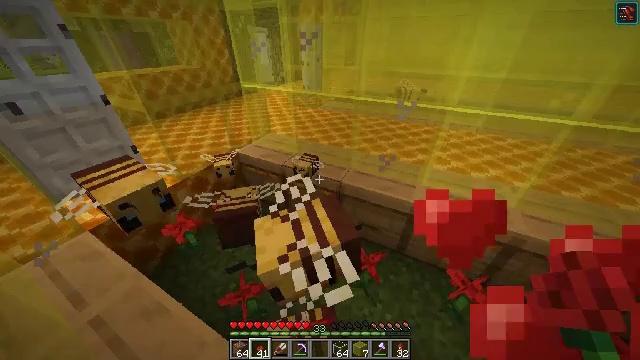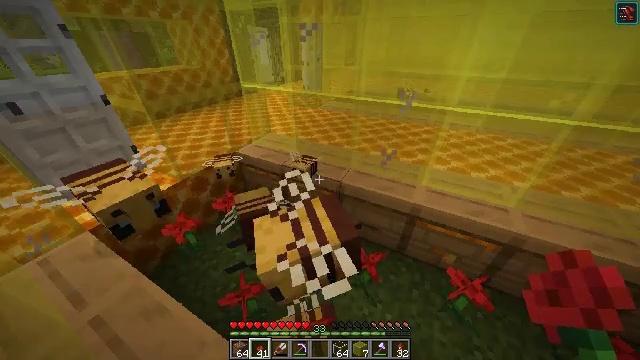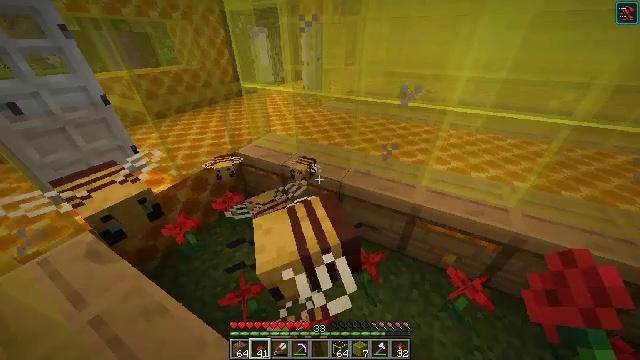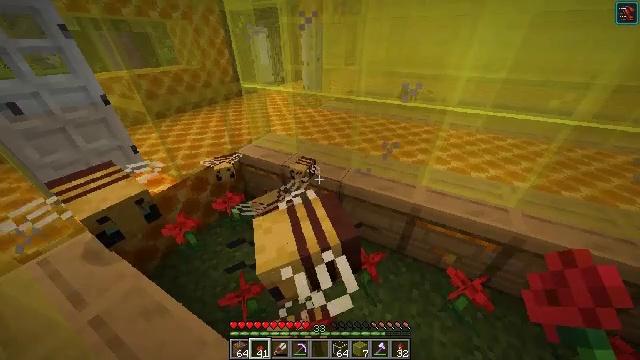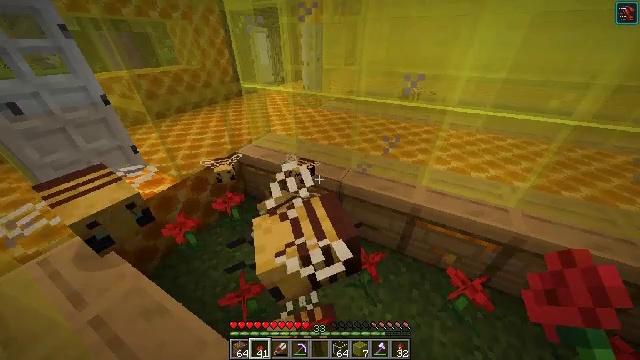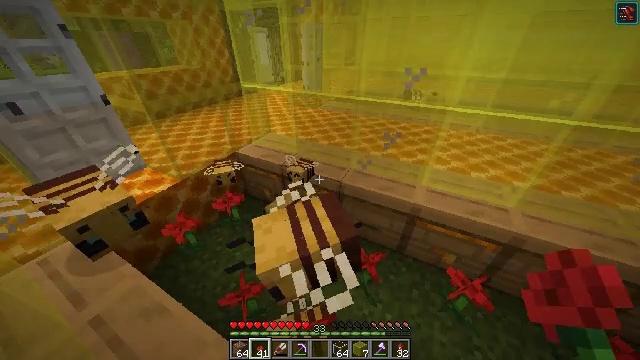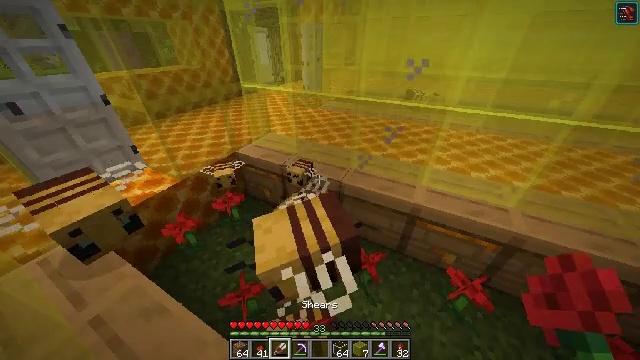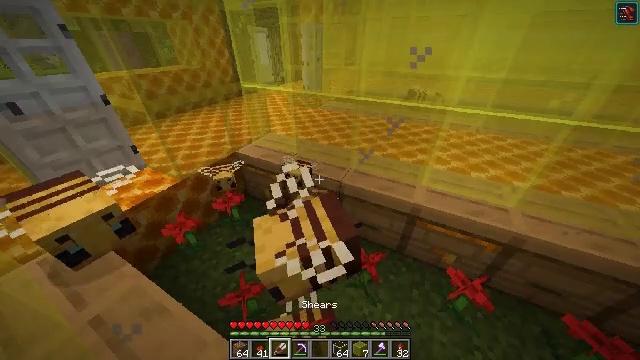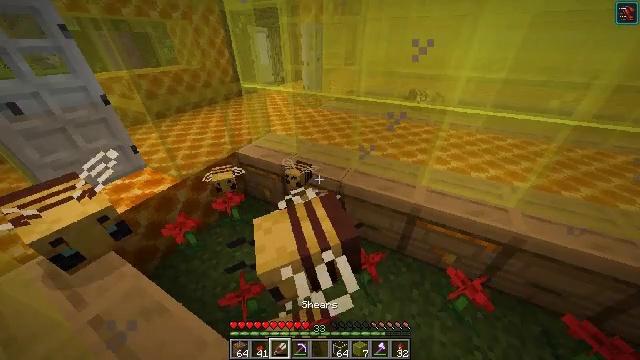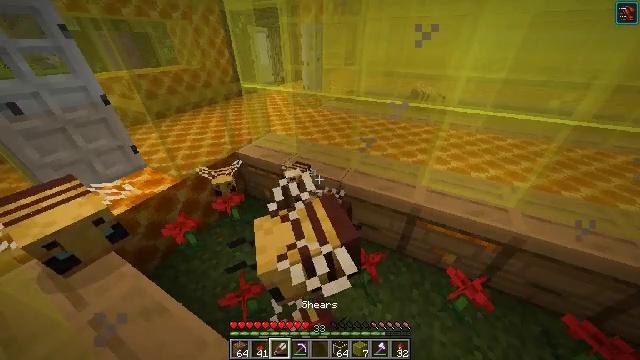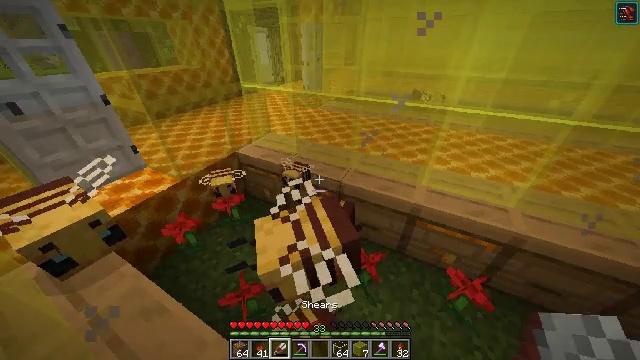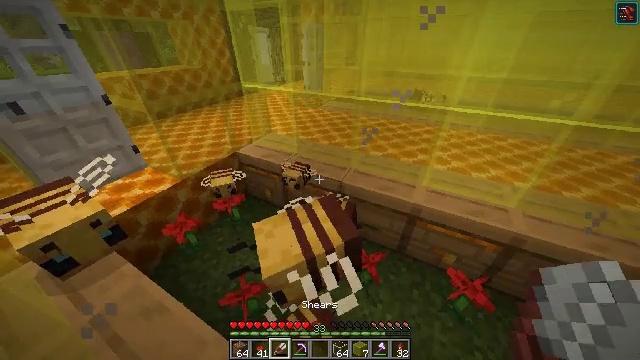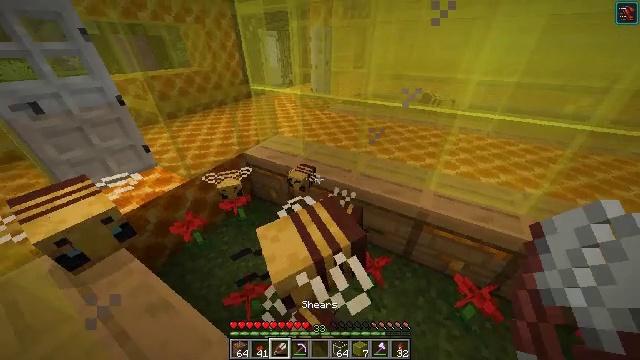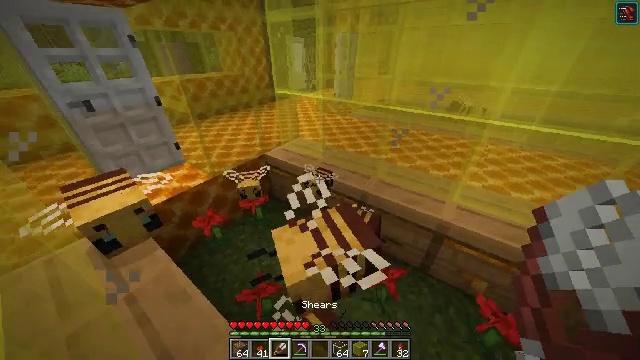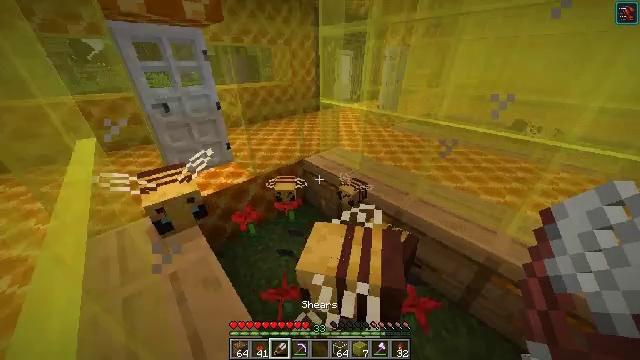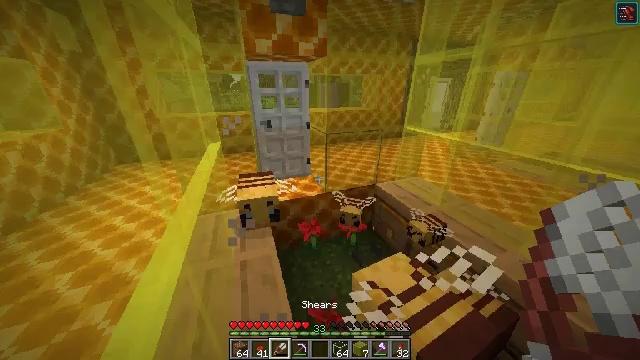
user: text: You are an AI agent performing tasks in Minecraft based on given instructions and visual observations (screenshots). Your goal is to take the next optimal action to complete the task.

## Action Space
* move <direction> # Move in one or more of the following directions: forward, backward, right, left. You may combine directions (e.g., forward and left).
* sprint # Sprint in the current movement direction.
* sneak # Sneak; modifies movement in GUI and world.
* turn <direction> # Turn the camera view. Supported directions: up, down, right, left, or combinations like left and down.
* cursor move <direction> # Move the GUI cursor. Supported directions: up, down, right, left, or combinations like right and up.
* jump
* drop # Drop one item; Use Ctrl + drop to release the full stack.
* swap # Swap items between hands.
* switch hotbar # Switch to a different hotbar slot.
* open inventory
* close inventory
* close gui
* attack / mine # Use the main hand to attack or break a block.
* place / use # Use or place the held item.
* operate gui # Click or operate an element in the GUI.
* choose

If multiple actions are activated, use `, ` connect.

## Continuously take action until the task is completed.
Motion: motion action
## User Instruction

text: Organize honeycombs in a 2x2 pattern to craft a honeycomb block.
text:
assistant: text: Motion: no_op
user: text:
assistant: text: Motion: no_op
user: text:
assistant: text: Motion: no_op
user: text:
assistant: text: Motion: no_op
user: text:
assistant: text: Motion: no_op
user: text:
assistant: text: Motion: no_op
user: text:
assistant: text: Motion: no_op
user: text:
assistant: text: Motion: no_op
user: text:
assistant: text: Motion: no_op
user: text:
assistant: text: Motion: no_op
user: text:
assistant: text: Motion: no_op
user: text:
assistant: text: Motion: turn left
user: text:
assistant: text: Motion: turn left and up
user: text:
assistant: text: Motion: turn left and up
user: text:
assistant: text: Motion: turn left and up
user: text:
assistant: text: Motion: turn left and up
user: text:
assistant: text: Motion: turn left and up
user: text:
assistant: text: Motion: no_op
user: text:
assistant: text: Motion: no_op
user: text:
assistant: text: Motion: move forward and move left
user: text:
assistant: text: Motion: move forward and move left
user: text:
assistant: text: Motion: move forward and move left
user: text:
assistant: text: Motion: move forward and move left
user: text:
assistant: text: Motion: move forward and move left
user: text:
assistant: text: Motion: move forward and move left
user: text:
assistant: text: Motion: move forward and move left
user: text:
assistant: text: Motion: move forward and move left
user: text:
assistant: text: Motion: move forward
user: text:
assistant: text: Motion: move forward, turn right and up
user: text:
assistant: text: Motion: move forward, turn right and up